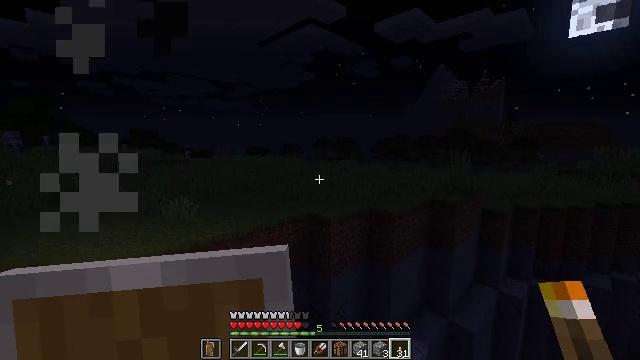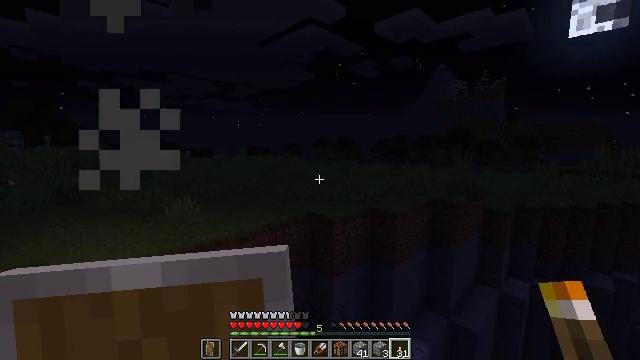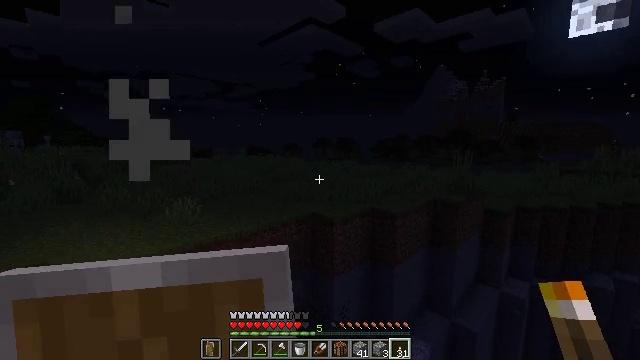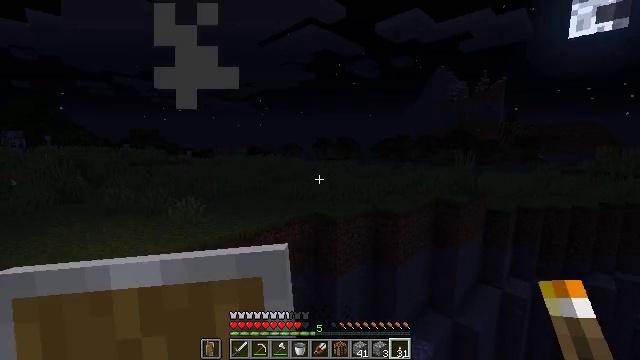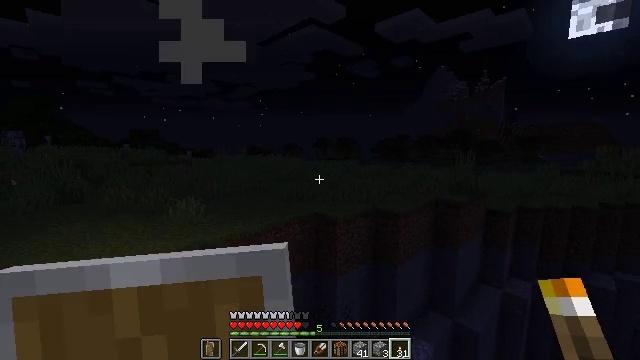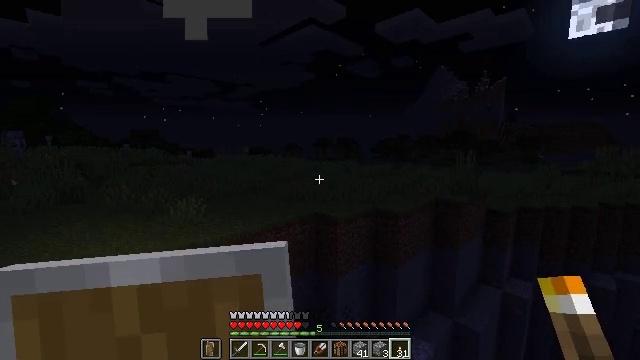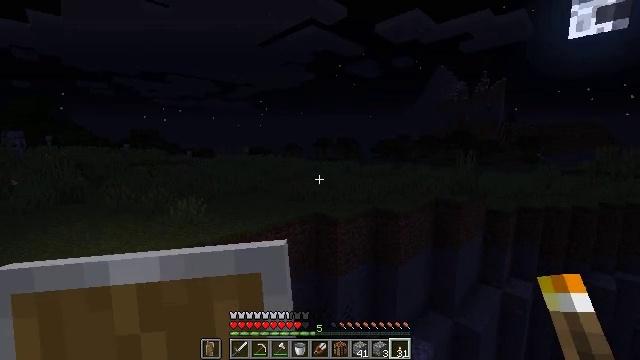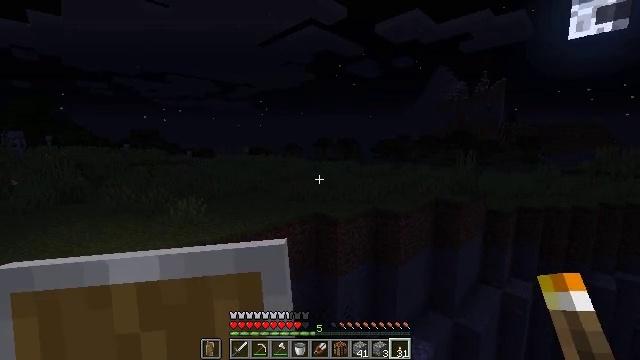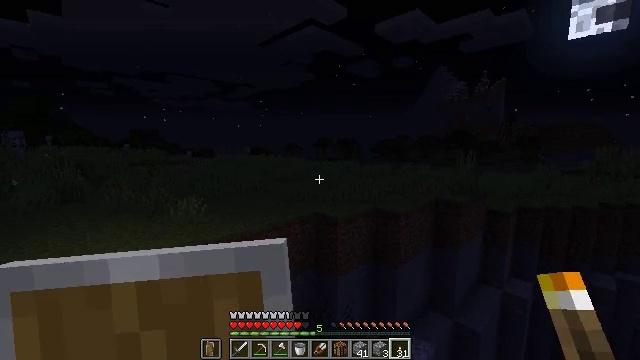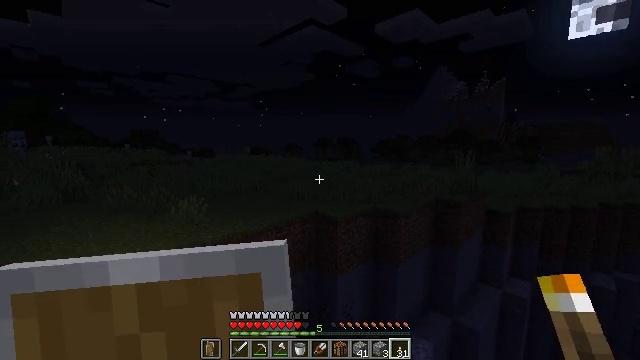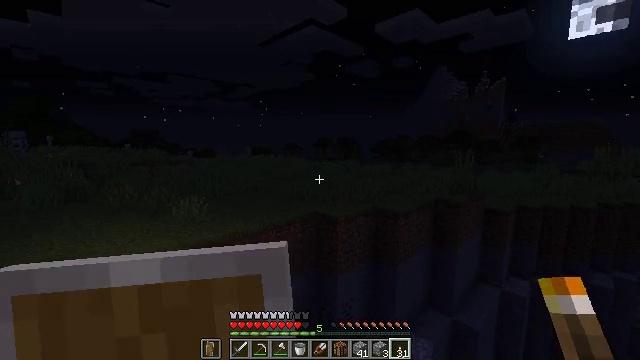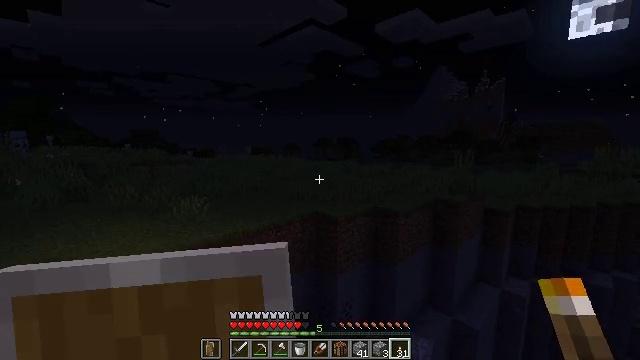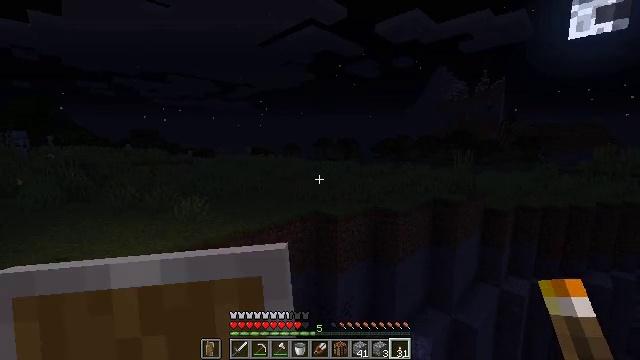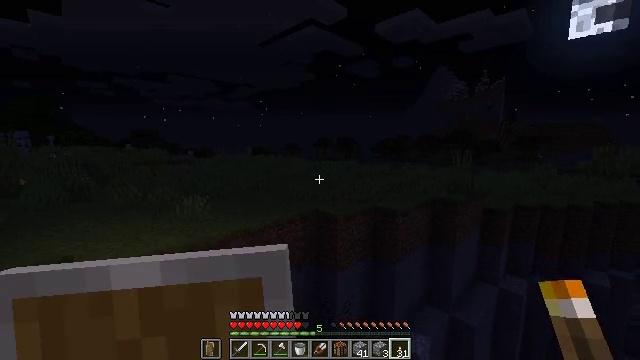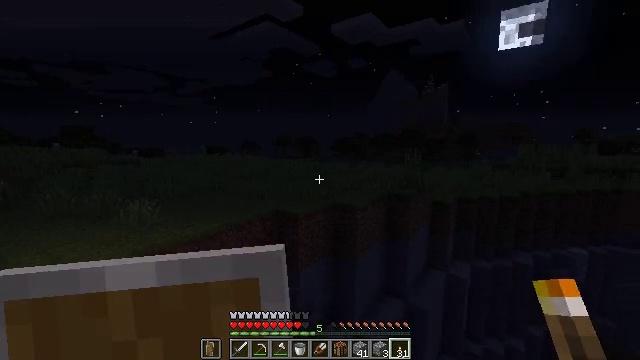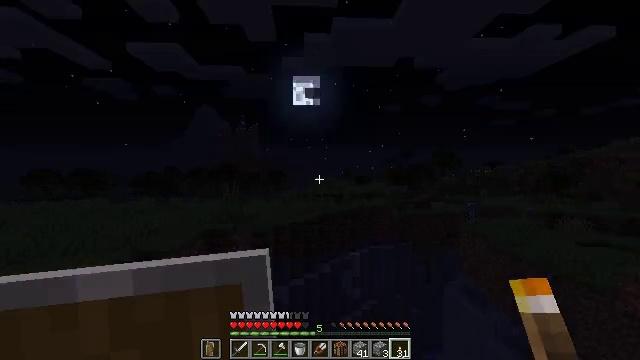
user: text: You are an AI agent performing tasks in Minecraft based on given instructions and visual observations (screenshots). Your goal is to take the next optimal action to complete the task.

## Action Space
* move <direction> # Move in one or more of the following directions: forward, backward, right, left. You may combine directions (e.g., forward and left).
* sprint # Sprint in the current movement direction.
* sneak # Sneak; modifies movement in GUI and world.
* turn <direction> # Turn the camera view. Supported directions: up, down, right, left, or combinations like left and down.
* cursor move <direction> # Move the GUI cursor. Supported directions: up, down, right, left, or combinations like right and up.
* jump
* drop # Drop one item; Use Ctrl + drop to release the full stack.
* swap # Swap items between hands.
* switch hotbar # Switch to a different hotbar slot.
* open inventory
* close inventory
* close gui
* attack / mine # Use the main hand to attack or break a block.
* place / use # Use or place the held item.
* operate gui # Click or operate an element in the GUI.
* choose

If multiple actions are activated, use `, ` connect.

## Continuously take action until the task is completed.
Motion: motion action
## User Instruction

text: Kill the chicken.
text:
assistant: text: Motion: move left, sneak
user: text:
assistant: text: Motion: move left, sneak
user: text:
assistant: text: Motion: sneak
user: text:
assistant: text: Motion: sneak
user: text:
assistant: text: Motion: sneak
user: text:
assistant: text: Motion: sneak
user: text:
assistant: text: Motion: sneak
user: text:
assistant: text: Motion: move back, sneak
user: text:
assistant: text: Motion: move back, sneak
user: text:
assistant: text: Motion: move back, sneak
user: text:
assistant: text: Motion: move back, sneak
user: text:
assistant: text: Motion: move back, sneak
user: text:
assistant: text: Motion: move back, sneak
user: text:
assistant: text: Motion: move back, sneak, turn right
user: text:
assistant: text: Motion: move back, sneak, turn right and up
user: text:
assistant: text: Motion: sneak, turn right and up
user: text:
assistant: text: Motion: sneak
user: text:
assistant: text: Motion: sneak
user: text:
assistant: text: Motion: sneak
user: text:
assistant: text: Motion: move forward, sneak, turn left and down
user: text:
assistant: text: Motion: move forward, sneak, turn left and down
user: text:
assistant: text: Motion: move forward, sneak, turn left and down
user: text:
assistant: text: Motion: move forward, sneak
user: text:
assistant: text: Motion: move forward, sneak
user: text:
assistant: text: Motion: move forward, sneak
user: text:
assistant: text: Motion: move forward and move right, sneak
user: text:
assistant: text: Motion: move forward and move right, sneak
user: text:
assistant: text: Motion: move forward and move right, sneak
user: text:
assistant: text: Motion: move forward and move right, sneak
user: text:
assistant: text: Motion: move forward, sneak